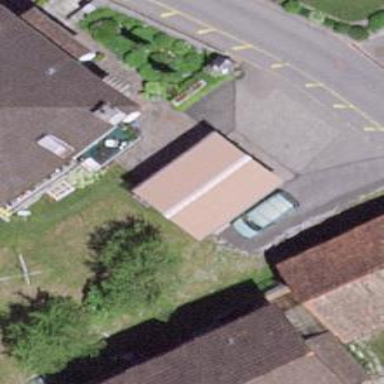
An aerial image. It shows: Shed.